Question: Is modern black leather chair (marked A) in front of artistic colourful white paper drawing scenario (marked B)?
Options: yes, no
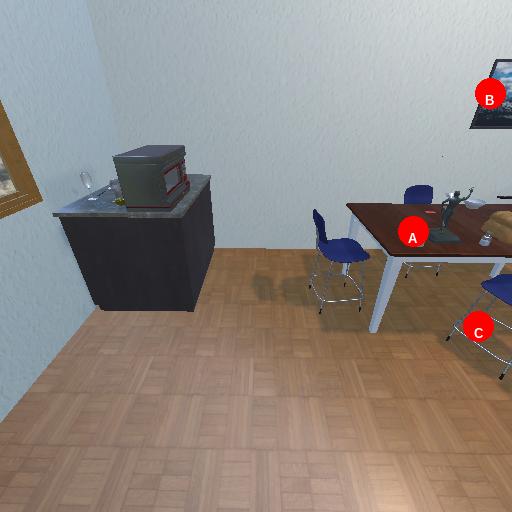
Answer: yes